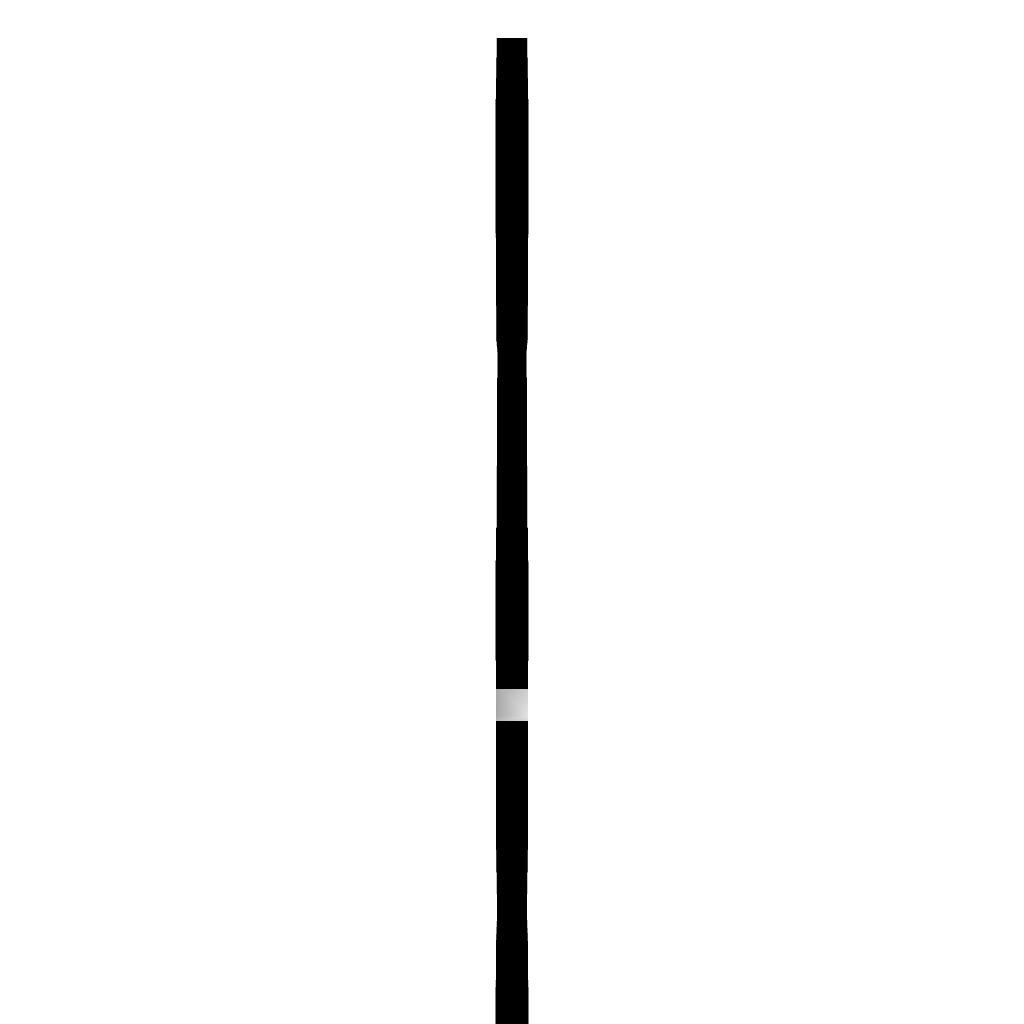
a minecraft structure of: Skeleton from Castlevania 2 bad low quality